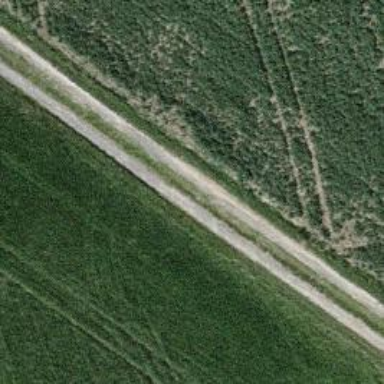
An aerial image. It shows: Gravel track road.